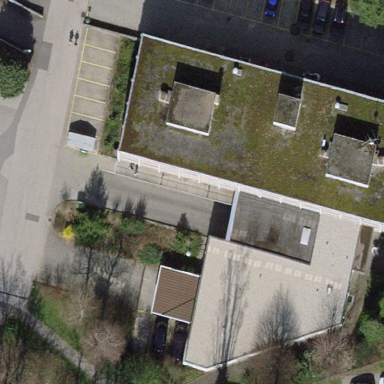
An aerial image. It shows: Office building with flat roof.